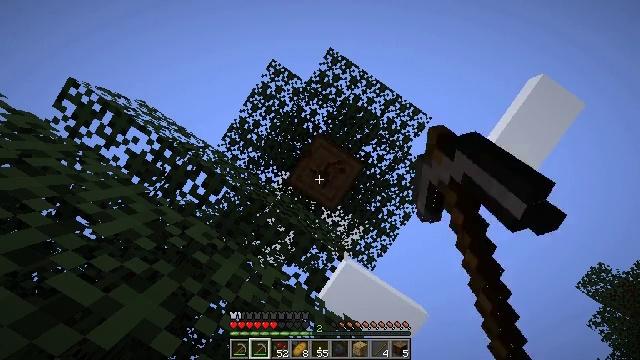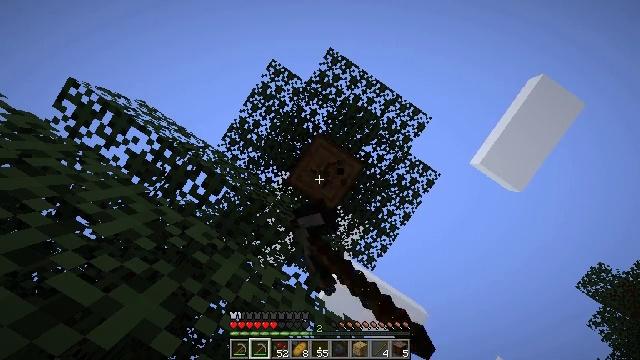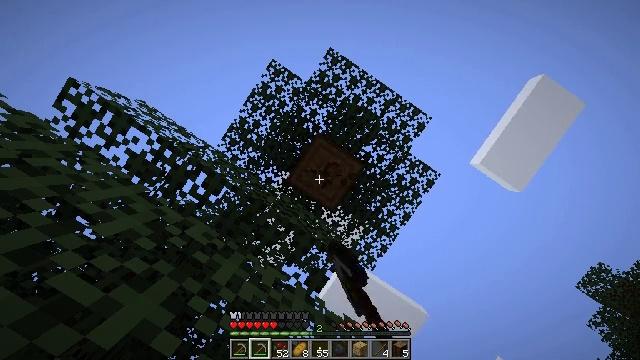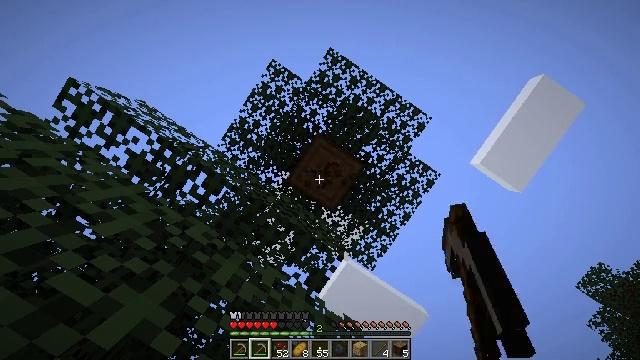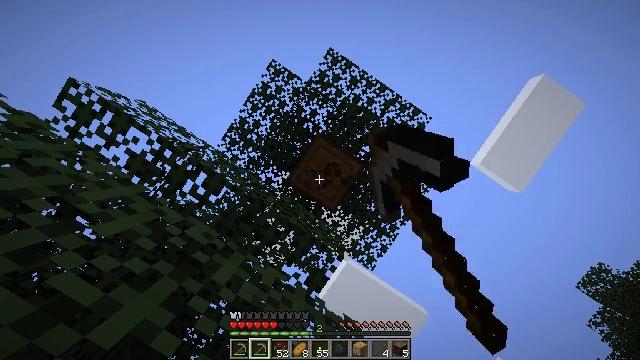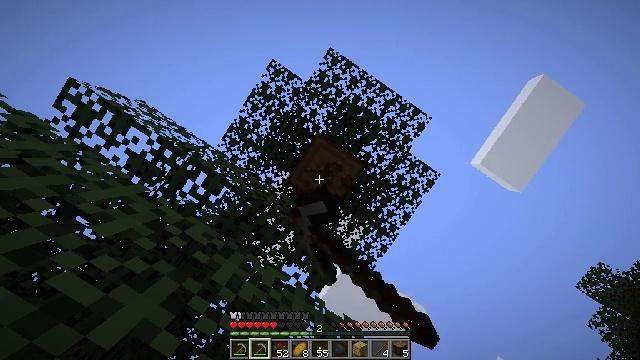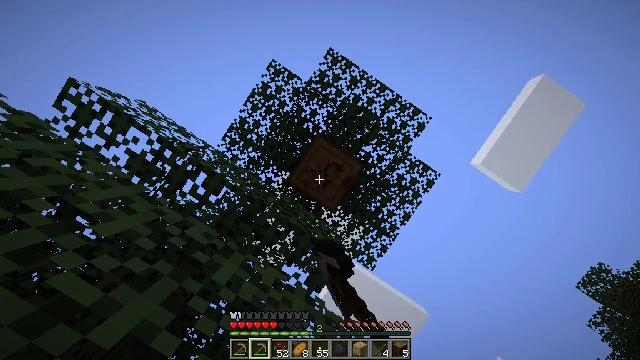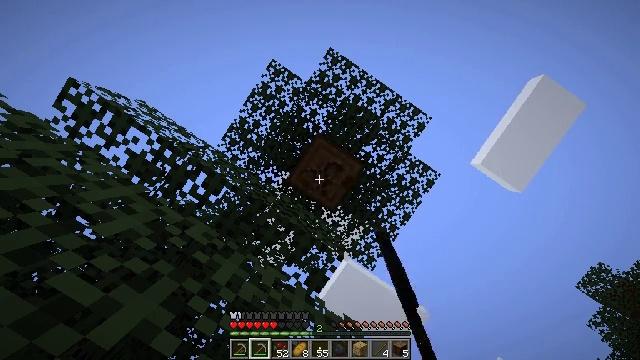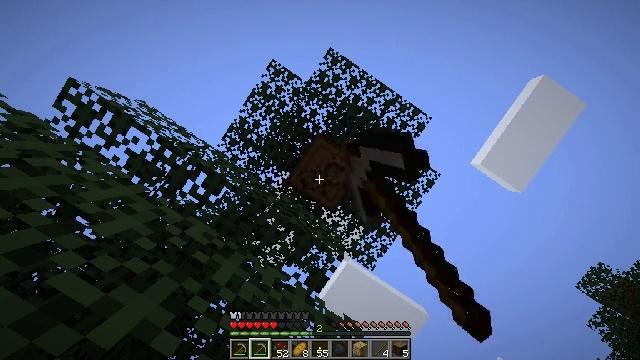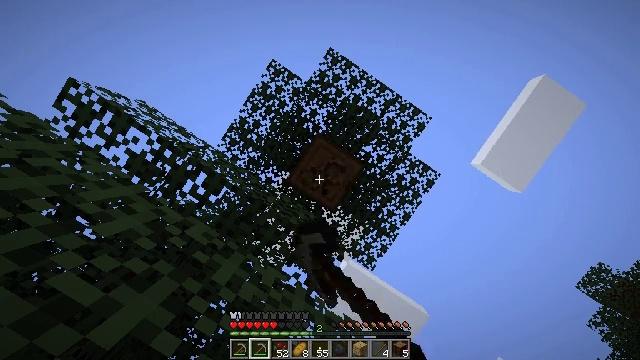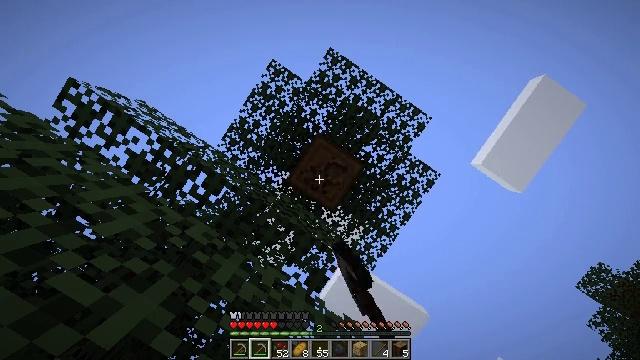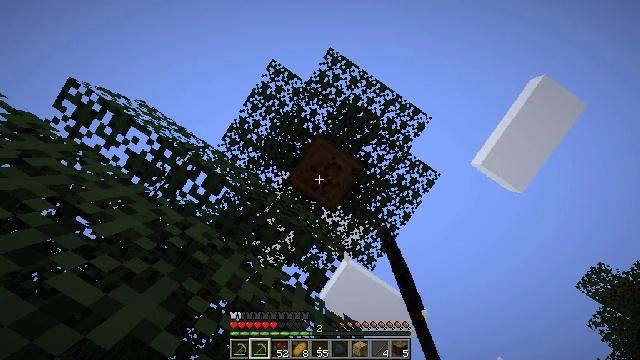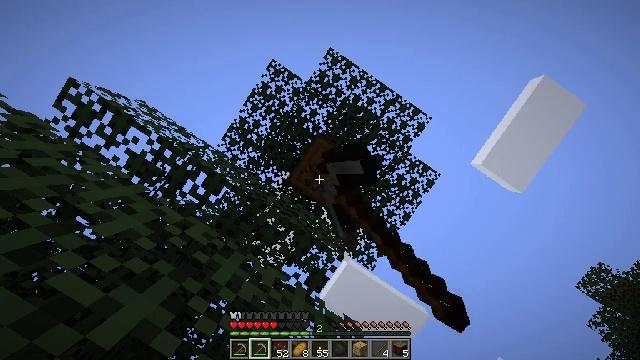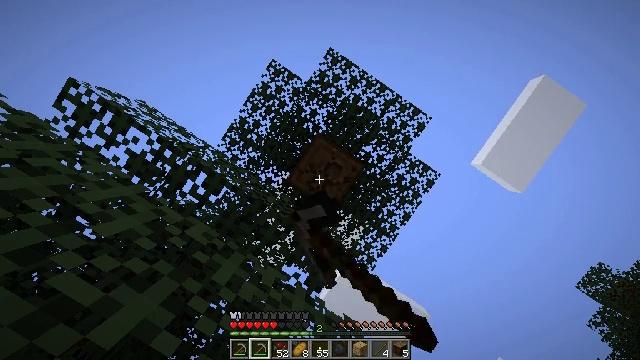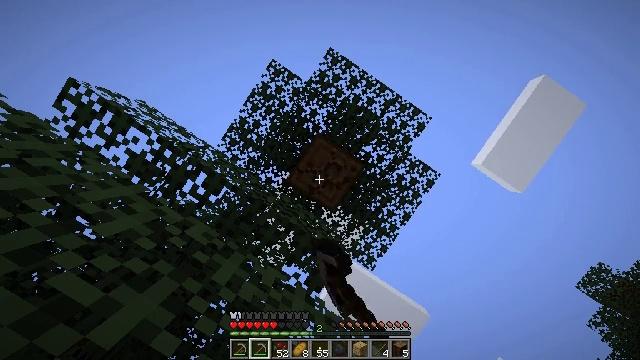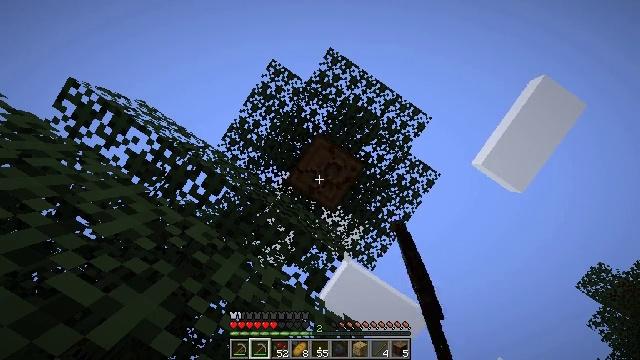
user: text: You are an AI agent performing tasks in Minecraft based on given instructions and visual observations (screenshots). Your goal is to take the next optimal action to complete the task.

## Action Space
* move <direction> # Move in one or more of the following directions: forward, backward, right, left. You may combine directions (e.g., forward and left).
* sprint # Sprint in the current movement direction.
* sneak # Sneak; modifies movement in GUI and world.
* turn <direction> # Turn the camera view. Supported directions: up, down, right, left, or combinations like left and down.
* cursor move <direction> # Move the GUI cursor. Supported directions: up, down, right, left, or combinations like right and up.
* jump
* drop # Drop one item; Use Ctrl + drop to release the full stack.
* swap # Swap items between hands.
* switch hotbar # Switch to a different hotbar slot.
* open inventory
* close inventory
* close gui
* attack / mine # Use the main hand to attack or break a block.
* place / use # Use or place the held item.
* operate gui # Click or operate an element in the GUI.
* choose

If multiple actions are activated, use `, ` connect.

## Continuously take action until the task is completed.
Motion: motion action
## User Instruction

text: Collect spruce log for building materials.
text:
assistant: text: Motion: attack / mine
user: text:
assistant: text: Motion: attack / mine
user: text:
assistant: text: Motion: attack / mine
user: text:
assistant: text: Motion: attack / mine
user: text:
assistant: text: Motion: attack / mine
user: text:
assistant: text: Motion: attack / mine
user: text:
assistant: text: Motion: attack / mine
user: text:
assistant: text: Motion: attack / mine
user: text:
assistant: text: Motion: attack / mine
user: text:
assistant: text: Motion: attack / mine
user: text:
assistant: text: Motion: attack / mine
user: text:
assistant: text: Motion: attack / mine
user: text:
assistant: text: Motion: attack / mine
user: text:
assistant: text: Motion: attack / mine
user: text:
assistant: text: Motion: attack / mine
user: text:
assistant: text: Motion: attack / mine
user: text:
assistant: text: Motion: attack / mine
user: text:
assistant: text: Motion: attack / mine
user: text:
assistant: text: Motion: attack / mine
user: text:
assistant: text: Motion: attack / mine
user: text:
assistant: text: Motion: attack / mine
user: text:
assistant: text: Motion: attack / mine
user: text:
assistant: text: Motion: attack / mine
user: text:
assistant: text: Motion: attack / mine
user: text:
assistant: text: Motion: attack / mine
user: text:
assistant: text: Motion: attack / mine
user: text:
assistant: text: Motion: attack / mine
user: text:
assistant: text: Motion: attack / mine
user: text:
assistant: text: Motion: attack / mine
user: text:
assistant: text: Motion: attack / mine